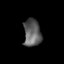
Tissue: lung
Cell type: Endothelial cells
Senescence score: 0.5905
Nuclear area (px): 469
Mean DAPI intensity: 94.403